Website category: university
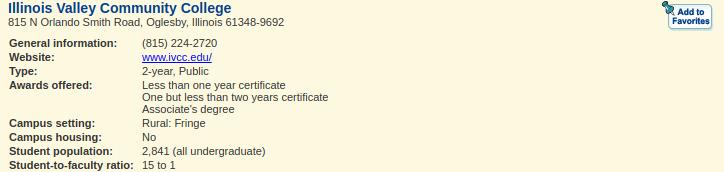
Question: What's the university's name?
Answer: Illinois Valley Community College

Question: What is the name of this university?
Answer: Illinois Valley Community College

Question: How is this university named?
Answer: Illinois Valley Community College

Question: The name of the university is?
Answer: Illinois Valley Community College

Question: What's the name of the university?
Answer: Illinois Valley Community College

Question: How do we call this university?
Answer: Illinois Valley Community College

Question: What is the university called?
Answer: Illinois Valley Community College

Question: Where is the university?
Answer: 815 N Orlando Smith Road, Oglesby, Illinois 61348-9692

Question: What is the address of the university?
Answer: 815 N Orlando Smith Road, Oglesby, Illinois 61348-9692

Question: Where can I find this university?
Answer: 815 N Orlando Smith Road, Oglesby, Illinois 61348-9692

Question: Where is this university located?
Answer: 815 N Orlando Smith Road, Oglesby, Illinois 61348-9692

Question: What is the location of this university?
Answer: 815 N Orlando Smith Road, Oglesby, Illinois 61348-9692

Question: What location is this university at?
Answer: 815 N Orlando Smith Road, Oglesby, Illinois 61348-9692

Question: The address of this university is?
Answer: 815 N Orlando Smith Road, Oglesby, Illinois 61348-9692

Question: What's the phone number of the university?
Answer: (815) 224-2720

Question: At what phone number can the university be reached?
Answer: (815) 224-2720

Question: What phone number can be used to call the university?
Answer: (815) 224-2720

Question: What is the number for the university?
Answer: (815) 224-2720

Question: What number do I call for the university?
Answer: (815) 224-2720

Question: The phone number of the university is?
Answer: (815) 224-2720

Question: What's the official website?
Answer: www.ivcc.edu/

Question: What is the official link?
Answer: www.ivcc.edu/

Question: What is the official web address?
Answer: www.ivcc.edu/

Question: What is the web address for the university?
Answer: www.ivcc.edu/

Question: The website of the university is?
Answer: www.ivcc.edu/

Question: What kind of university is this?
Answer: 2-year, Public

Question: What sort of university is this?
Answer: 2-year, Public

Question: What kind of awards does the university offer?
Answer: Less than one year certificate One but less than two years certificate Associate's degree

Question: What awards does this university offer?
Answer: Less than one year certificate One but less than two years certificate Associate's degree

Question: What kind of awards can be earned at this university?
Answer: Less than one year certificate One but less than two years certificate Associate's degree

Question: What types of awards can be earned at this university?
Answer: Less than one year certificate One but less than two years certificate Associate's degree

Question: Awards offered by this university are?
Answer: Less than one year certificate One but less than two years certificate Associate's degree

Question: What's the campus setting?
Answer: Rural: Fringe

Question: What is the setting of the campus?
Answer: Rural: Fringe

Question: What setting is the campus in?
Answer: Rural: Fringe

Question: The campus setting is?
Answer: Rural: Fringe

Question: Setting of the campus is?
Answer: Rural: Fringe

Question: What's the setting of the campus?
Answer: Rural: Fringe

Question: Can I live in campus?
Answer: No

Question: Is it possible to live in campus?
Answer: No

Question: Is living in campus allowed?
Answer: No

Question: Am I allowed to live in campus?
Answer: No

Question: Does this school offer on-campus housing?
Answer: No

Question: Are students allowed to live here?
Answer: No

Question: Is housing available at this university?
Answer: No

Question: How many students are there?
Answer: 2,841 (all undergraduate)

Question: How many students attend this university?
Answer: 2,841 (all undergraduate)

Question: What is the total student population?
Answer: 2,841 (all undergraduate)

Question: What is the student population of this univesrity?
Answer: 2,841 (all undergraduate)

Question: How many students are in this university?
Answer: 2,841 (all undergraduate)

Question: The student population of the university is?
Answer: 2,841 (all undergraduate)

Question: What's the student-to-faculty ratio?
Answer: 15 to 1

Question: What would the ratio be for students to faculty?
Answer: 15 to 1

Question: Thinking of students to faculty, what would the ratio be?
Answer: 15 to 1

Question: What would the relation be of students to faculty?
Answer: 15 to 1

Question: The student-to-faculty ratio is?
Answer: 15 to 1

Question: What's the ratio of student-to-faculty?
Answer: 15 to 1

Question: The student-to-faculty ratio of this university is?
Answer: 15 to 1